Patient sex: M
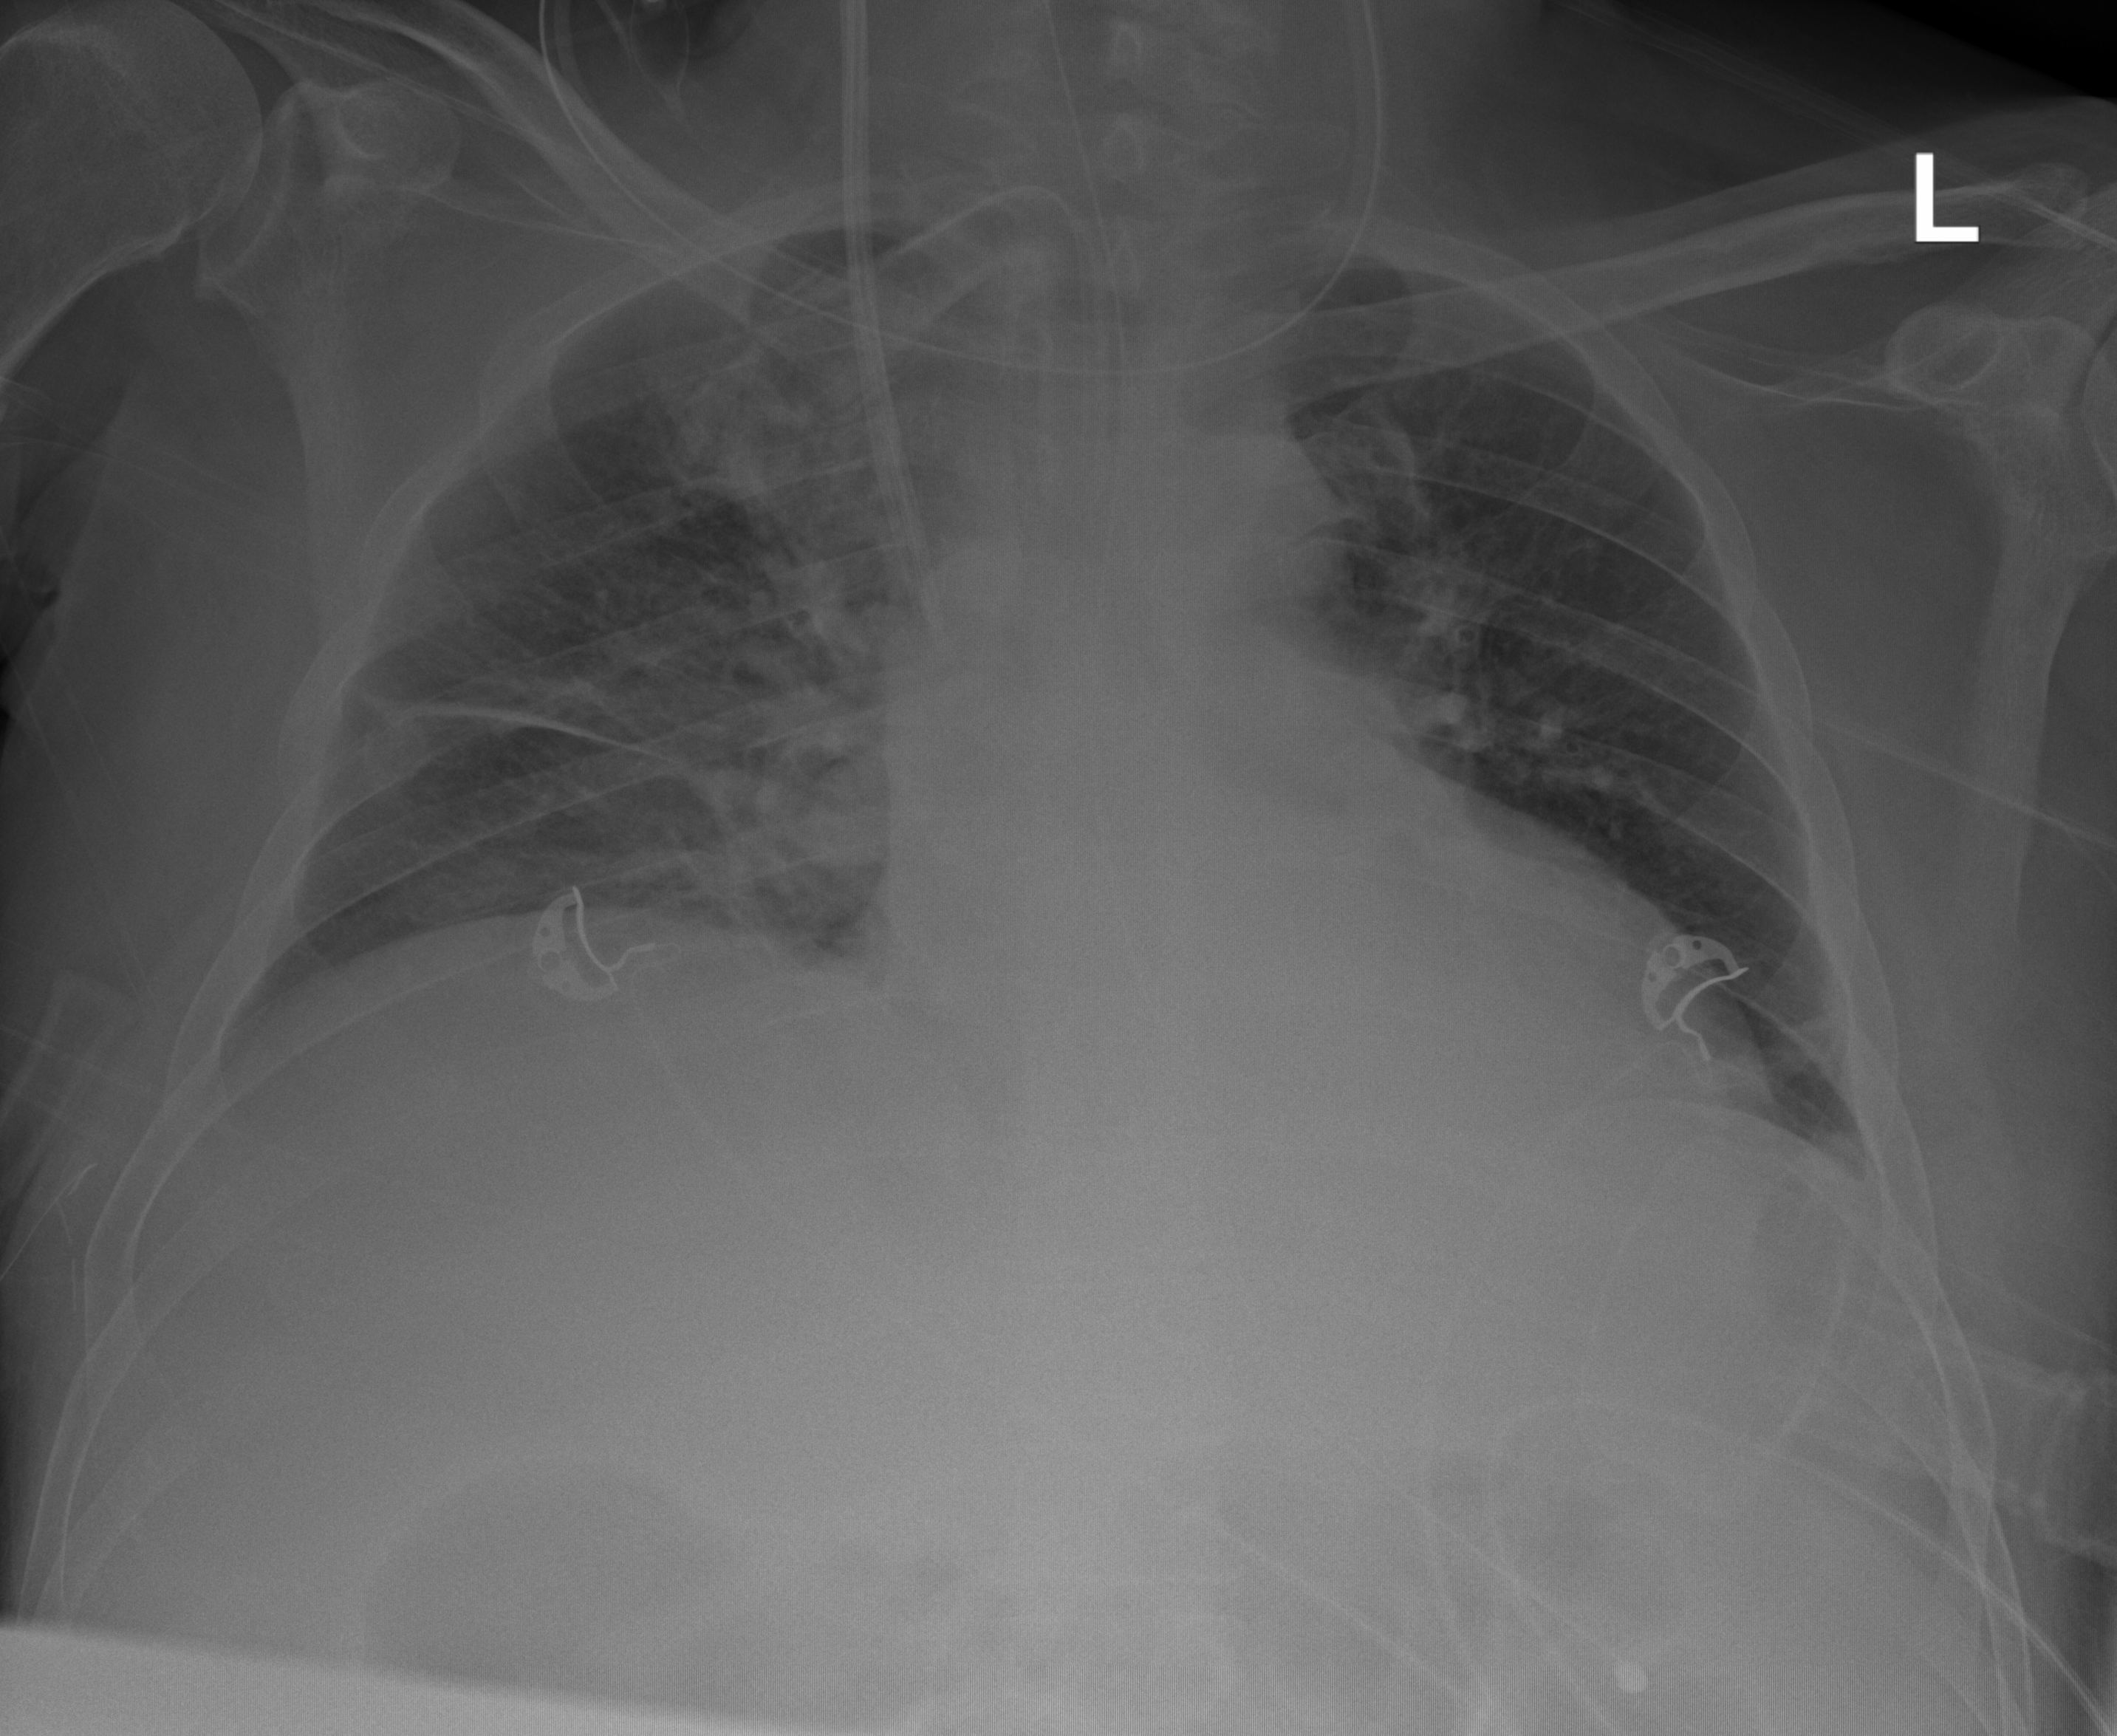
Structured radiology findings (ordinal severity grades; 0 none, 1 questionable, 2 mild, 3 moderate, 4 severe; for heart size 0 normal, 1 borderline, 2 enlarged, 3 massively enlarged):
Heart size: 2
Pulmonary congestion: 2
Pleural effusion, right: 2
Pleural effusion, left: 0
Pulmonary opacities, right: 2
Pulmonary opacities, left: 0
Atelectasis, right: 2
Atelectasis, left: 0